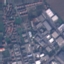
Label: Industrial